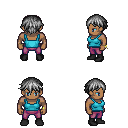
a pixel art fantasy rpg character, male body template, human, dark skin, teal pirate shirt, magenta pants, gray short bangs hairstyle, bracelets, black shoes, four views (front, back, left, right), 2x2 character sprite sheet, small pixel art, hard edges, no anti-aliasing